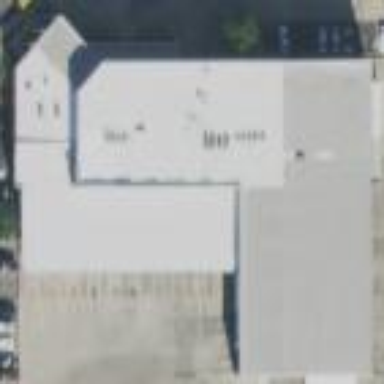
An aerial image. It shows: Car repair building.